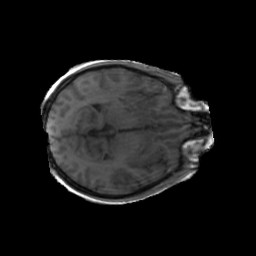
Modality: T1w
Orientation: axial
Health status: ill
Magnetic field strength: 3 T